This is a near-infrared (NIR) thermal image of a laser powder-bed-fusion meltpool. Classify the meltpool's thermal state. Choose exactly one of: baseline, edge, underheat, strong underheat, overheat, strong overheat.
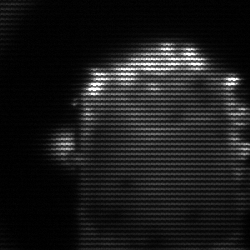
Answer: baseline